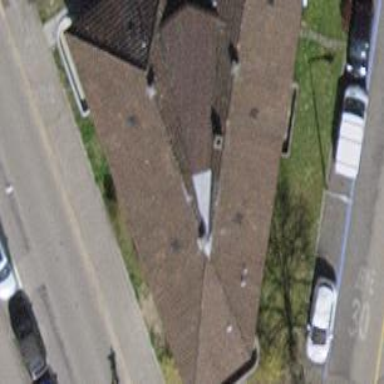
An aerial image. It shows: Hipped roof apartment building.